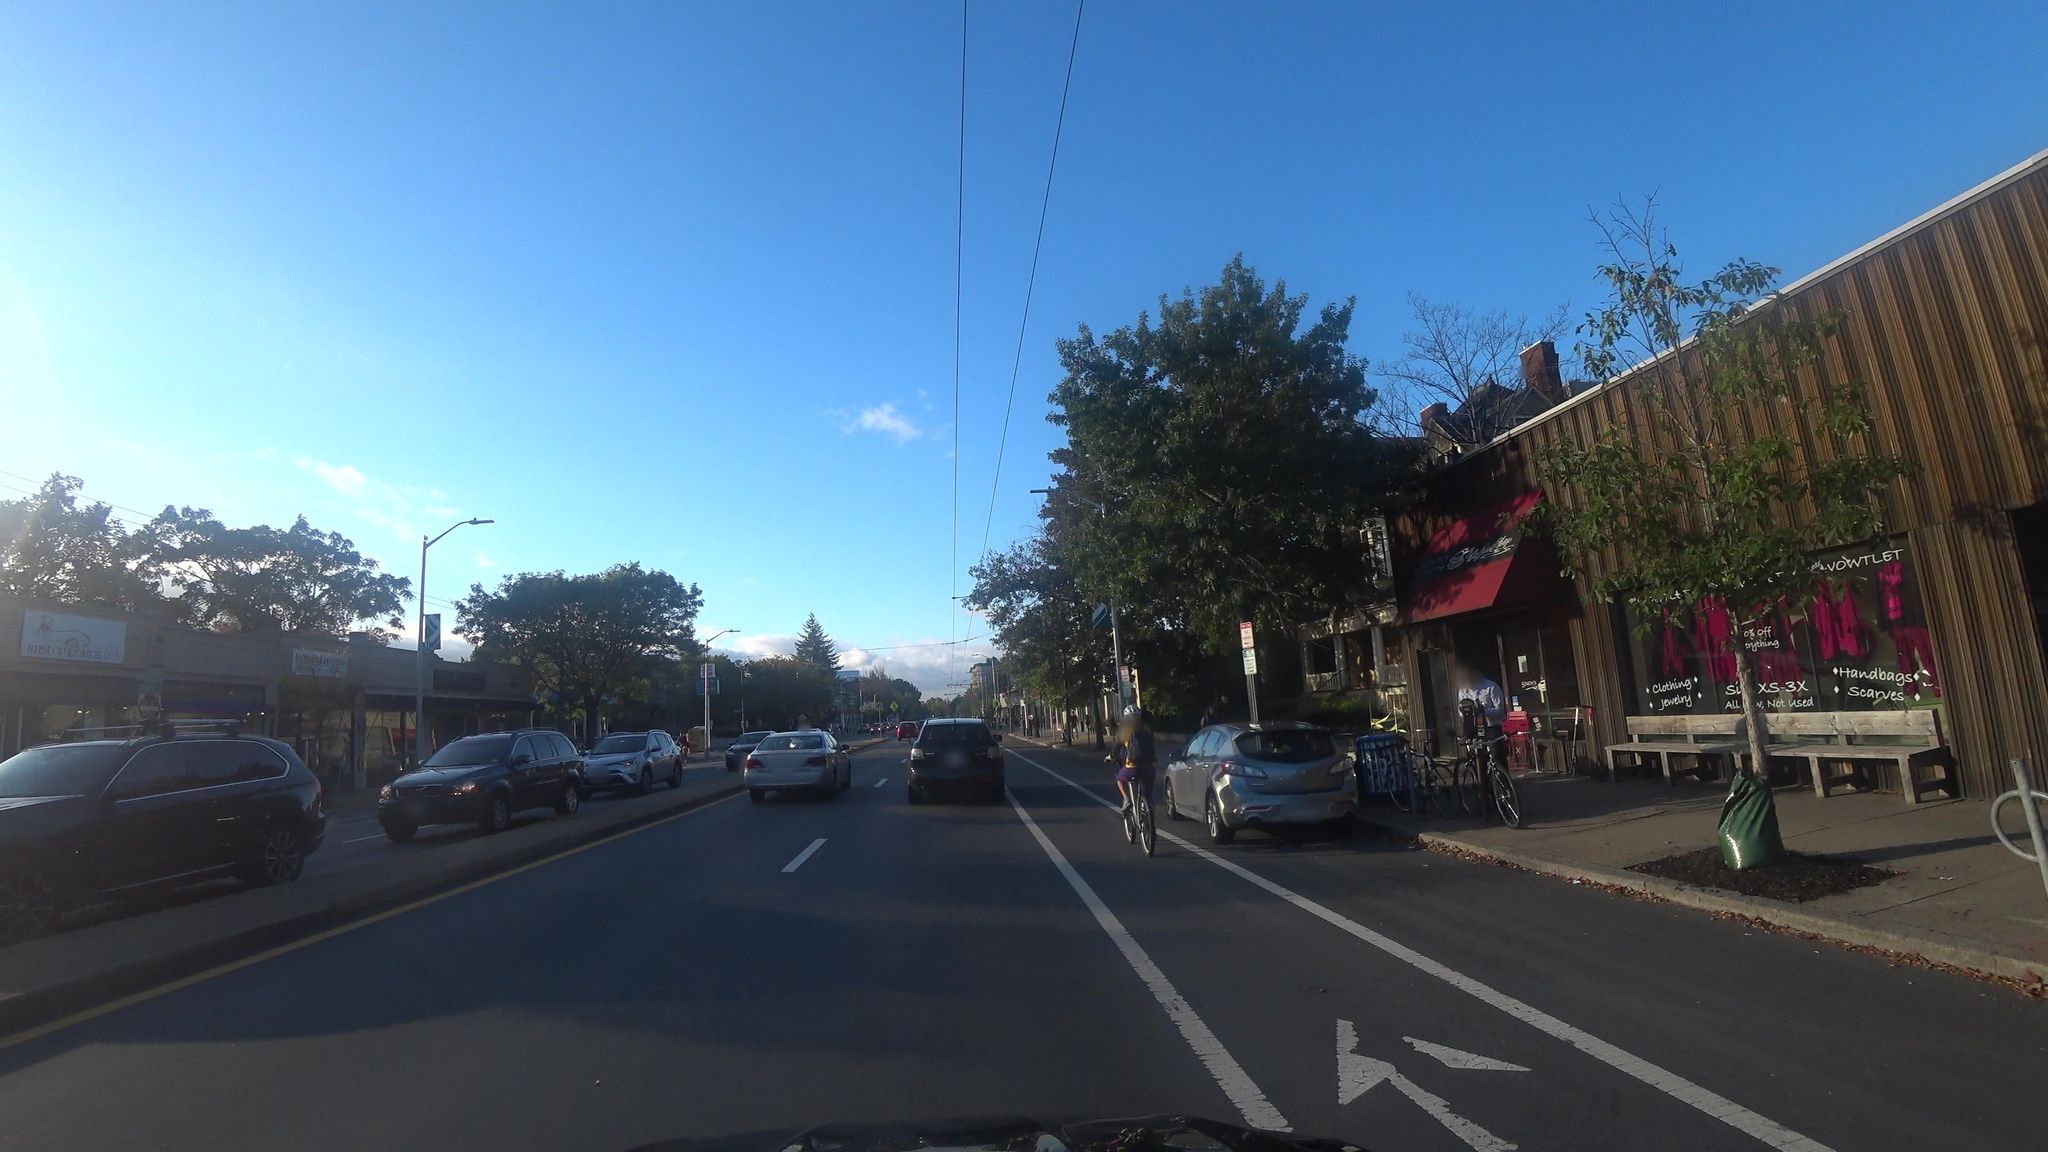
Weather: clear
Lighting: day
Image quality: good
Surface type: driving surface
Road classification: footway
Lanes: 2
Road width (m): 26.8
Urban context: urban centre
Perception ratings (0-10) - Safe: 2.6, Lively: 8.45, Beautiful: 5.86, Boring: 2.07, Depressing: 1.9, Wealthy: 5.8